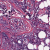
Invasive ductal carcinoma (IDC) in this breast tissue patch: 1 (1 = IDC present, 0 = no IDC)